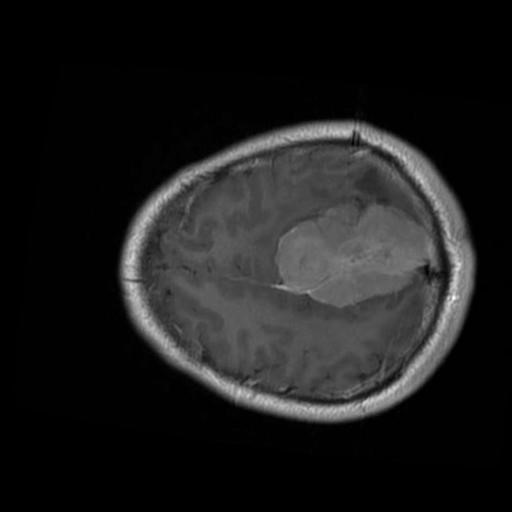
Label: brain_menin